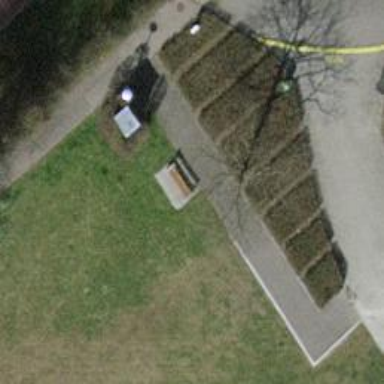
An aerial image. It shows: Brown bench.